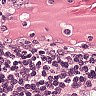
Metastatic tissue present: no